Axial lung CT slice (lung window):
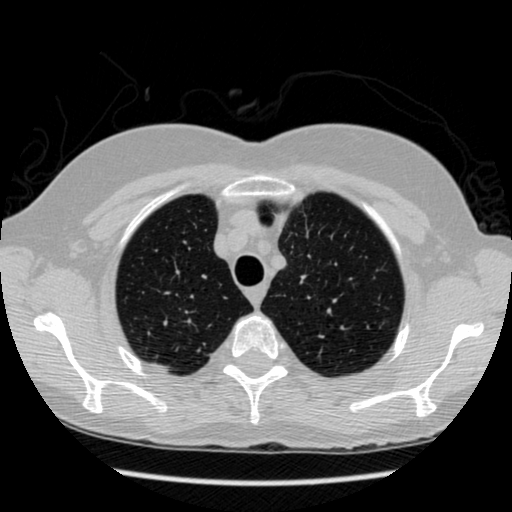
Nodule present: no